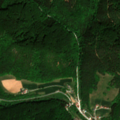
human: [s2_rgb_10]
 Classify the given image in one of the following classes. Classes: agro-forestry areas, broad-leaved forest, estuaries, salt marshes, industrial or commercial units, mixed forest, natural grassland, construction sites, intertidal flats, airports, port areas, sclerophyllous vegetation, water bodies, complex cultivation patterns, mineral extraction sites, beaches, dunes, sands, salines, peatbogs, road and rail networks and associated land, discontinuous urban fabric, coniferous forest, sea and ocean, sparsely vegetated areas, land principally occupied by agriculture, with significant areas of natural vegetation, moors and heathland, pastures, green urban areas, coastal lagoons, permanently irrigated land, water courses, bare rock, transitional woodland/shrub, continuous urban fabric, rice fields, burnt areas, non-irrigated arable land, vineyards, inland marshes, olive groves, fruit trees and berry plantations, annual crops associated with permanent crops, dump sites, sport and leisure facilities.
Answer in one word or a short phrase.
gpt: land principally occupied by agriculture, with significant areas of natural vegetation, broad-leaved forest, coniferous forest, mixed forest